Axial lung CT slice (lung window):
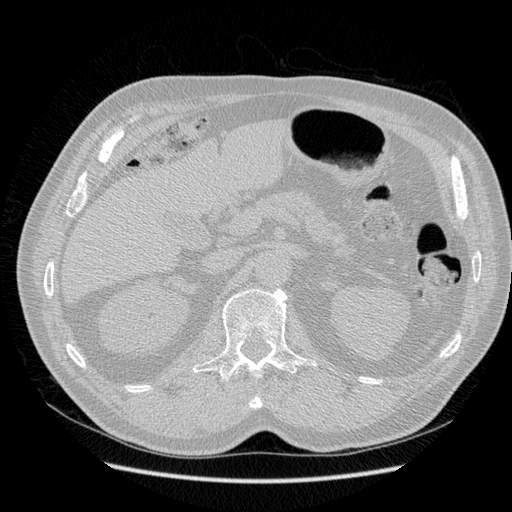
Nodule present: no